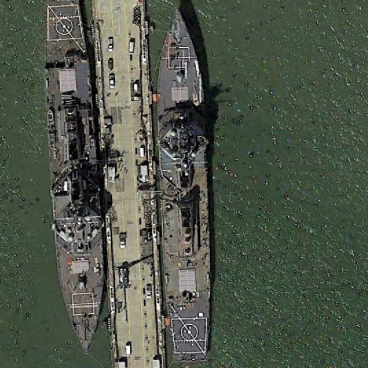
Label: destroyer